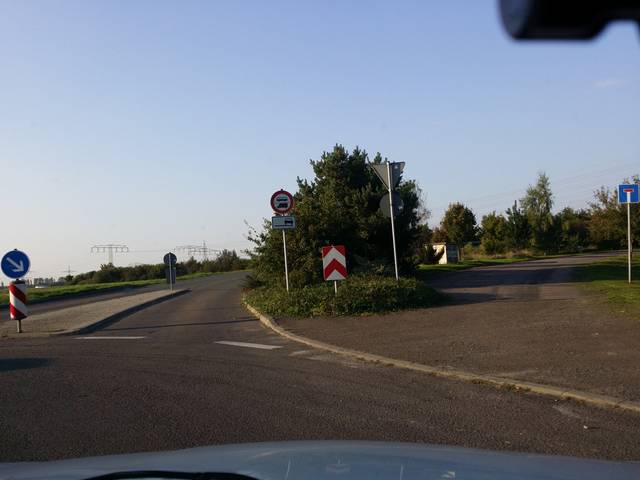
Region: Germany
Coordinates: 51.354, 12.512